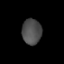
Tissue: lung
Cell type: T cells
Senescence score: 0.2317
Nuclear area (px): 488
Mean DAPI intensity: 77.566